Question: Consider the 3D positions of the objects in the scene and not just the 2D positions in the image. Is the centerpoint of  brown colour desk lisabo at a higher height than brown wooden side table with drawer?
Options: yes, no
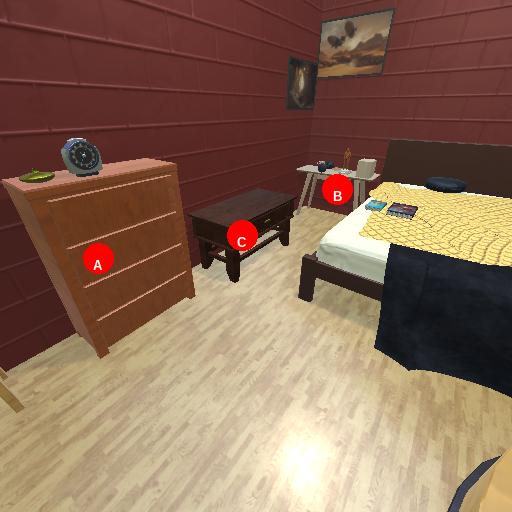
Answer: yes